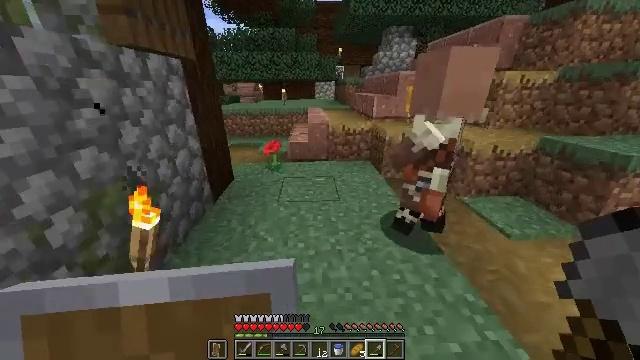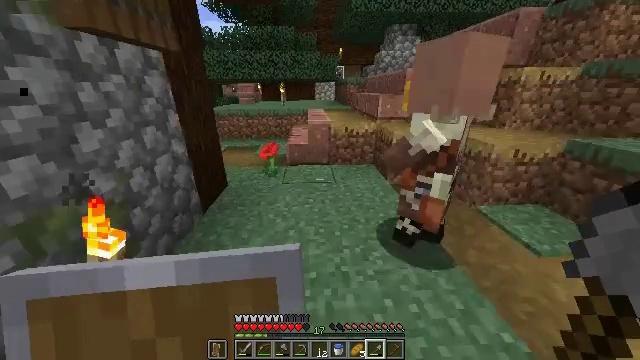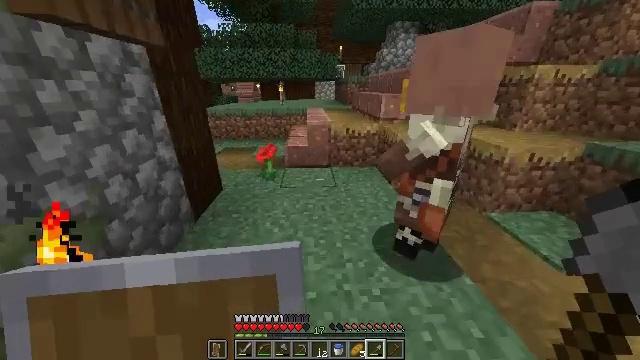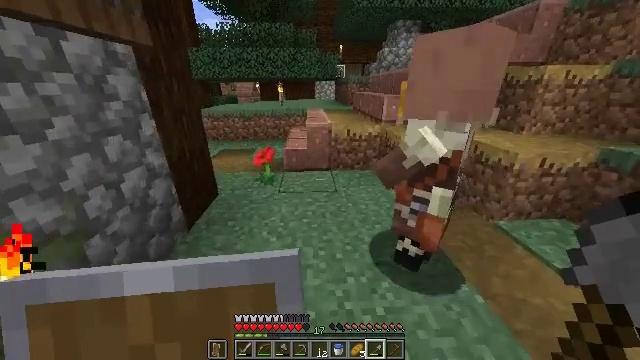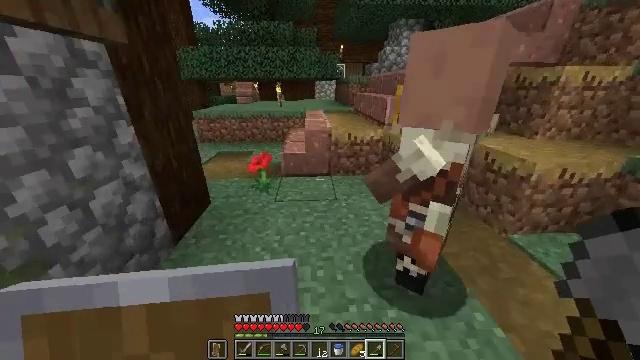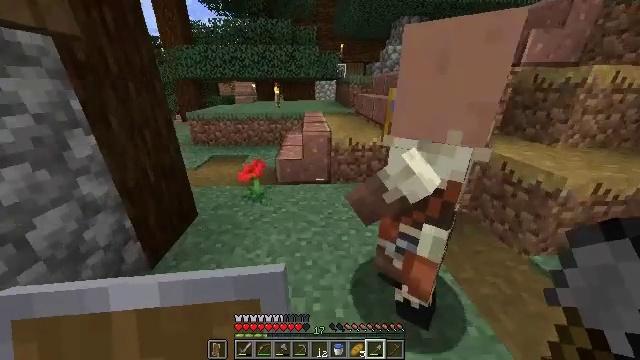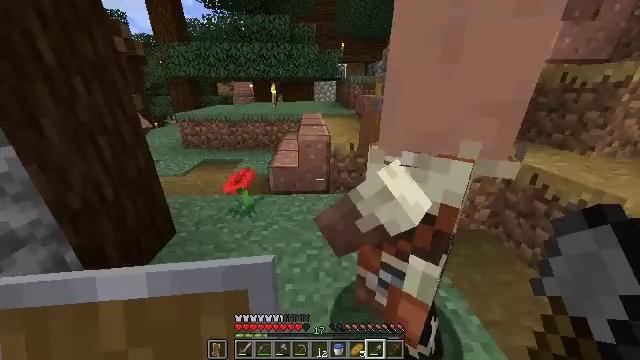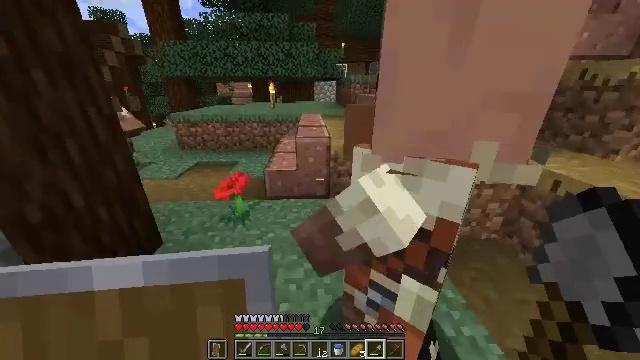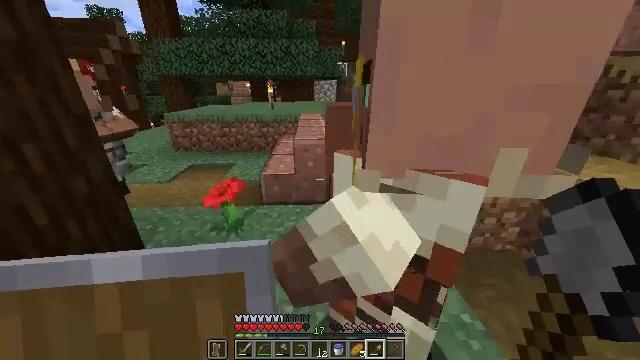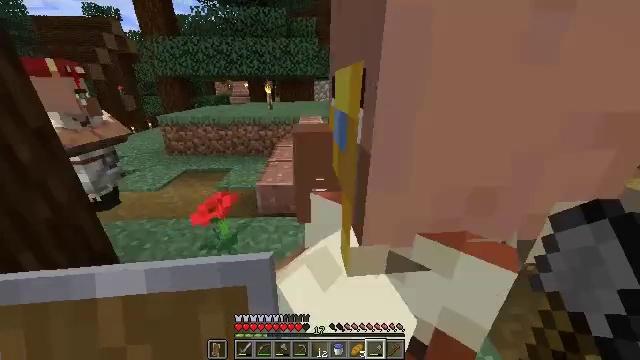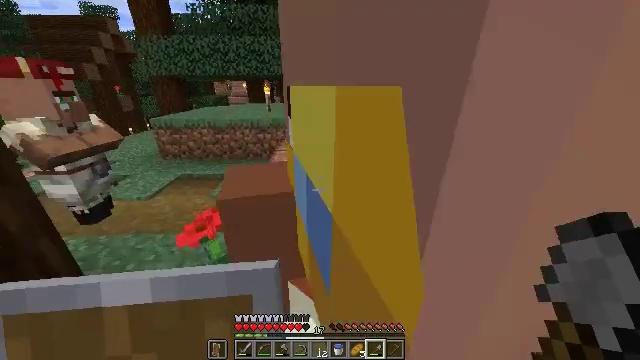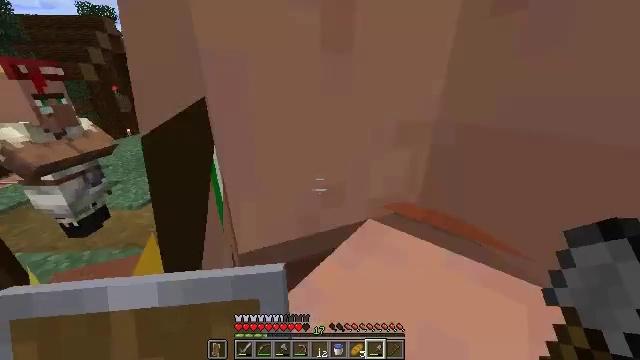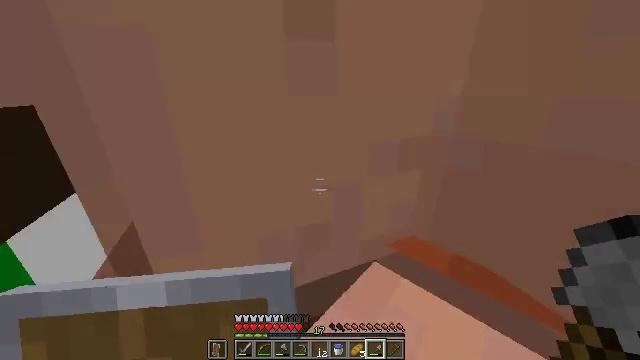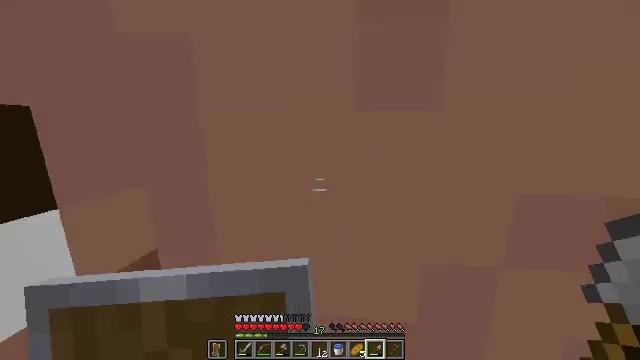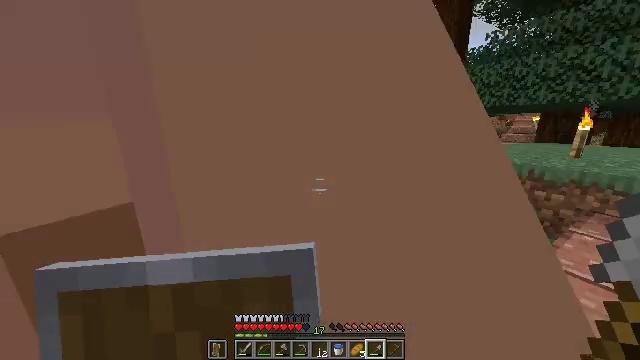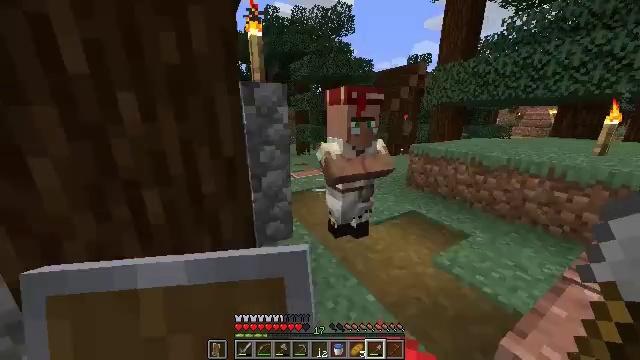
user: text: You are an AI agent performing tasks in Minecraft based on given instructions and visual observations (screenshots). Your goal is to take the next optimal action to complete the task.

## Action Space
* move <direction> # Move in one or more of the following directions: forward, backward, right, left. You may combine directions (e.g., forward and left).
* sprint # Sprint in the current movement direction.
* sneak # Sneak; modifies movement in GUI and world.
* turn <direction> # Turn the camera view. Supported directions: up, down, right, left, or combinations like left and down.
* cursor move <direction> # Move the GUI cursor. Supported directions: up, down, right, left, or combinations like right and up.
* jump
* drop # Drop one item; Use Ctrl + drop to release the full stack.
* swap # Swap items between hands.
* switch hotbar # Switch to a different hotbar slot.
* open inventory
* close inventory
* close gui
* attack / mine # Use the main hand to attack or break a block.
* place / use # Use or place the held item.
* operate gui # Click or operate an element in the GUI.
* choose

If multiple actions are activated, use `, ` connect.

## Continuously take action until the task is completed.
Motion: motion action
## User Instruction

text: Craft spruce slabs with the crafting table.
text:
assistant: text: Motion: move forward
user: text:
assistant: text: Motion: move forward
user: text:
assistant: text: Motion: move forward
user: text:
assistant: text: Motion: move forward
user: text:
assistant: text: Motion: move forward
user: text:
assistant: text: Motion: move forward
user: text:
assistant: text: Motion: move forward
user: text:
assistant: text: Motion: move forward
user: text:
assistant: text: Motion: move forward
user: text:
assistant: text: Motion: move forward
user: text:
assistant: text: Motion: move forward
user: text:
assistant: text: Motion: move forward, turn left and up
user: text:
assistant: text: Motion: move forward, turn left and up
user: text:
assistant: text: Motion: move forward, sprint, turn left and down
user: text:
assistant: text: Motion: move forward, sprint, turn left and down
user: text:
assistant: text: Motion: move forward, sprint
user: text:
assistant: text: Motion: move forward
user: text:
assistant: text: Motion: move forward
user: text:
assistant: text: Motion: move forward, turn left and up
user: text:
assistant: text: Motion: move forward, turn right and up, jump
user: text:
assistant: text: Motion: move forward, jump
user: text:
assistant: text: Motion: move forward, jump
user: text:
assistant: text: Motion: move forward, turn right and down, jump
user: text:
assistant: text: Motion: move forward, turn right and down
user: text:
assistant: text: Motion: move forward
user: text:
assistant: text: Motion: move forward, turn left and down
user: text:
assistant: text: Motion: move forward, turn left and down
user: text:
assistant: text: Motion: move forward
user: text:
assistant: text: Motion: move forward
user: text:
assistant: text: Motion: move forward